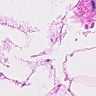
Metastatic tissue present: no